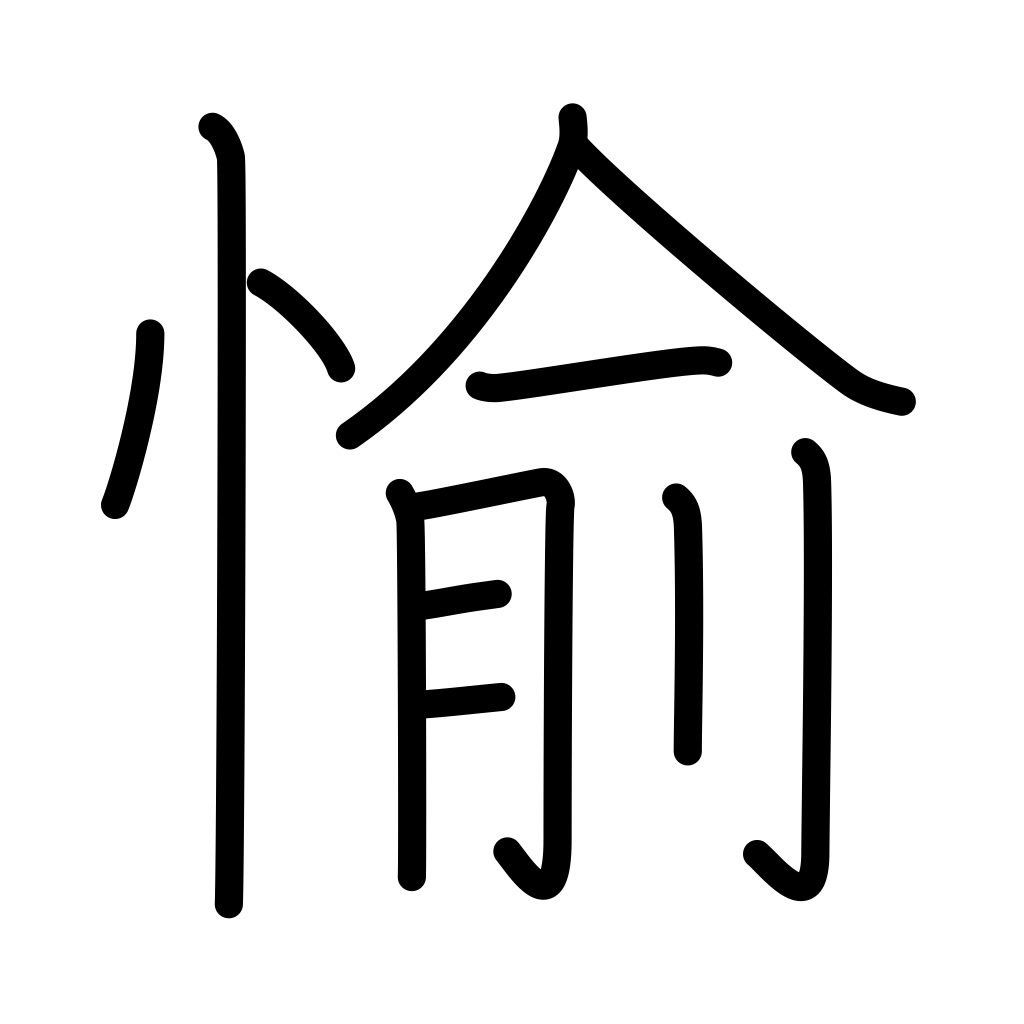
Meaning: pleasure, happy, rejoice